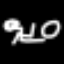
Label: donut